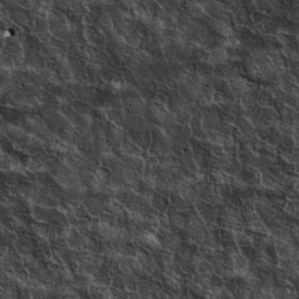
Label: non_frost